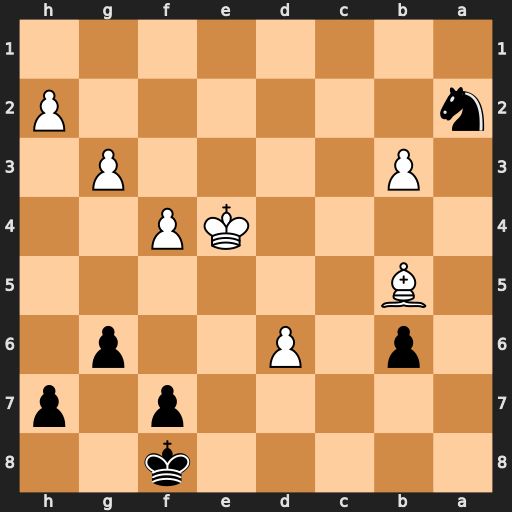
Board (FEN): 5k2/5p1p/1p1P2p1/1B6/4KP2/1P4P1/n6P/8
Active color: b
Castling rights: -
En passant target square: -
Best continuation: Nc3+ Kd4 Nxb5+